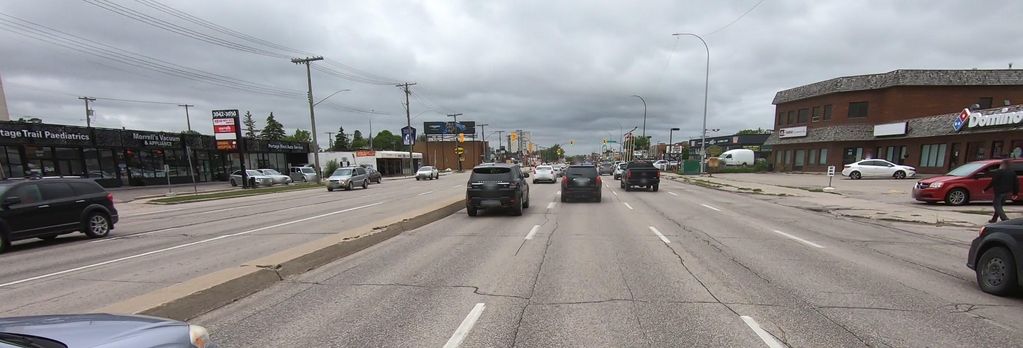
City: winnipeg